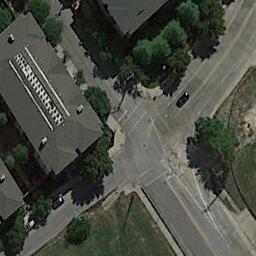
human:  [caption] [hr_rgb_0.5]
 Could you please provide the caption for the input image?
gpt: An intersection with sparse traffic is between some buildings and green areas .

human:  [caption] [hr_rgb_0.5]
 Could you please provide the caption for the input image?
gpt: There are several moving vehicles on the road at the intersection, With many buildings and some trees around the intersection .

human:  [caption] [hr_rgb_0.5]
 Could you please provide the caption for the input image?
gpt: There are many trees near the intersection .

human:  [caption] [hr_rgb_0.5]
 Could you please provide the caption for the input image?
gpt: A black car stopped at the intersection .

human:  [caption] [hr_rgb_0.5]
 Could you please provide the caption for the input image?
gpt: There are some black buildings and green trees beside the intersection .